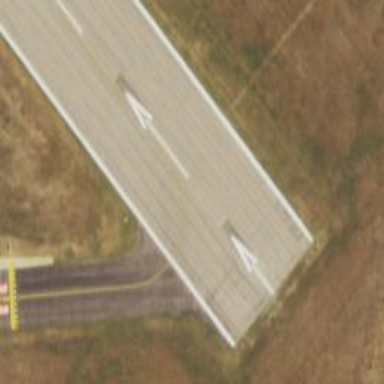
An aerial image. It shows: Runway with displaced threshold at the airport.